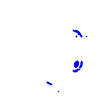
Particle: electron